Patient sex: M
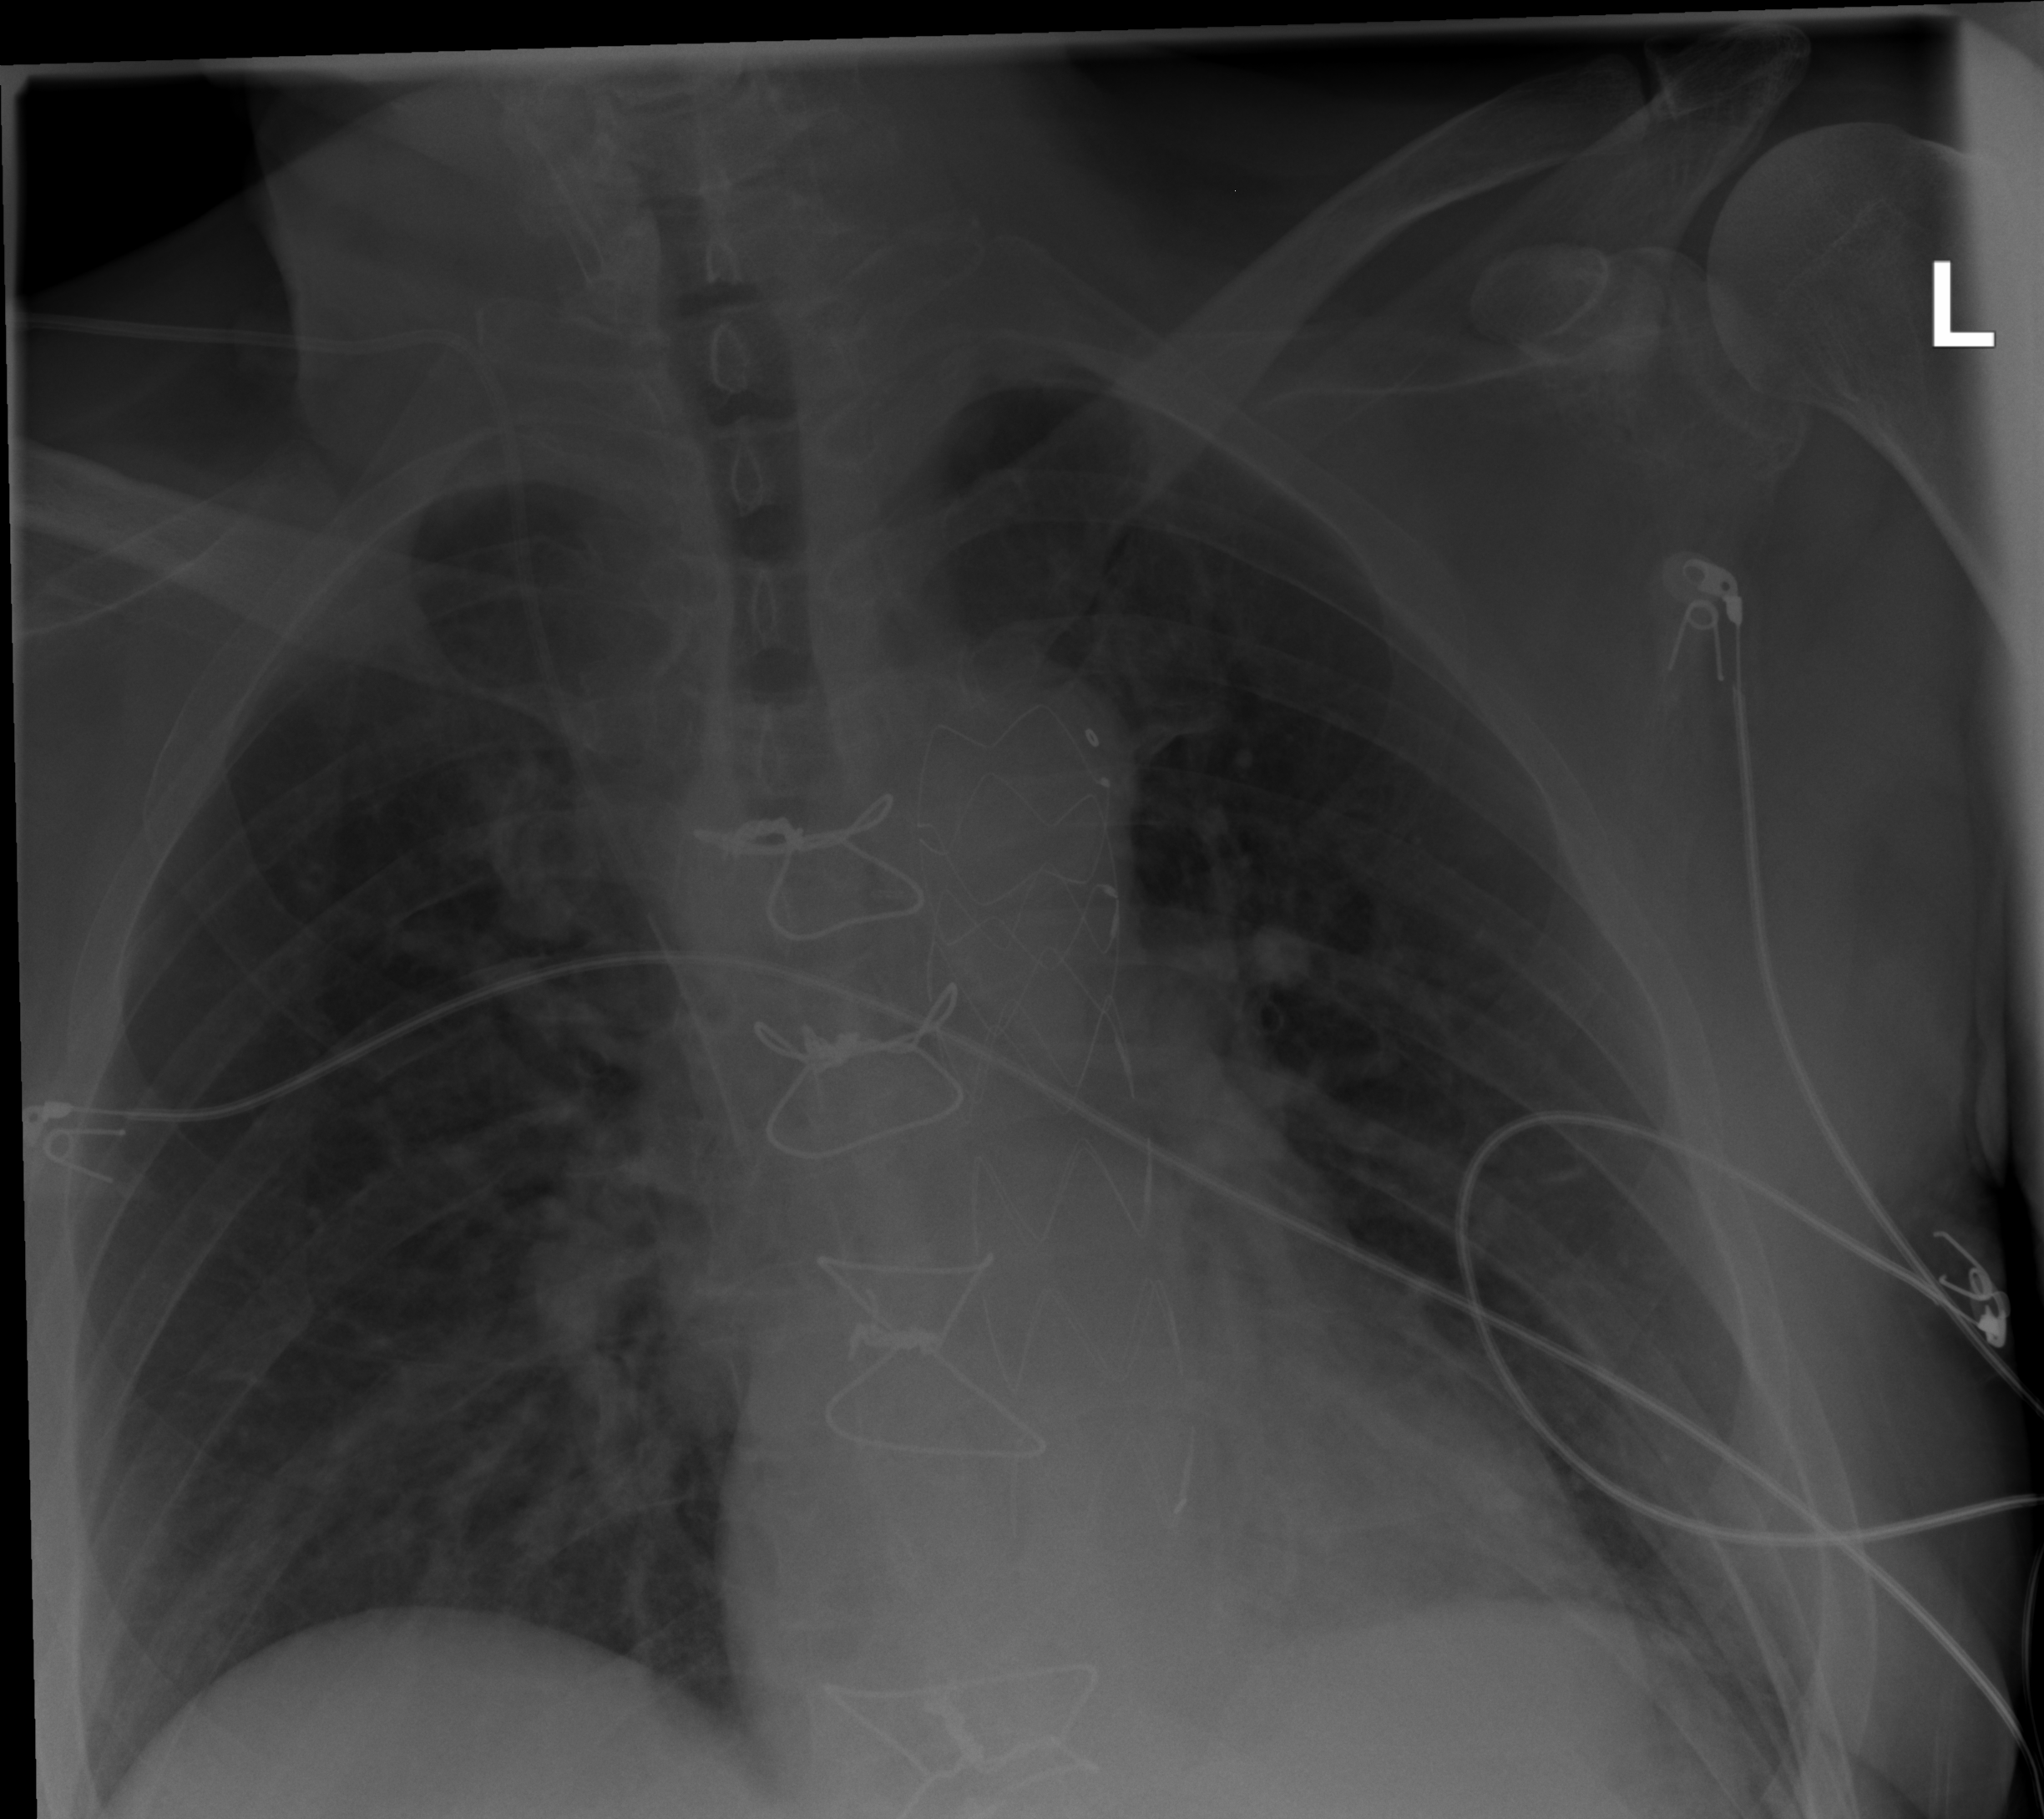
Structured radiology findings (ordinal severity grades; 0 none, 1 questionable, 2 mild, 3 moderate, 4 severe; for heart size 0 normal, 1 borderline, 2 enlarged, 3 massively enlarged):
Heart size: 0
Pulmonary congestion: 0
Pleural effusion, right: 0
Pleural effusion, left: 0
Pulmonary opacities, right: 1
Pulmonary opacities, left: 1
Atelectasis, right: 0
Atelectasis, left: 1